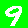
Digit: 9